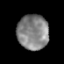
Tissue: prostate
Cell type: T cells
Senescence score: 0.3023
Nuclear area (px): 1075
Mean DAPI intensity: 130.609